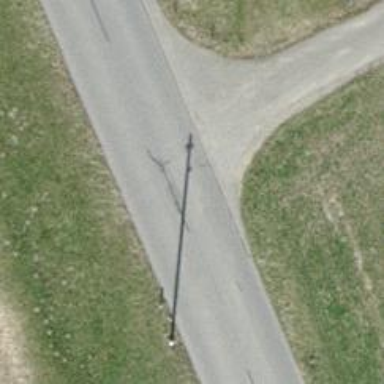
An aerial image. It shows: Tertiary road with asphalt surface.